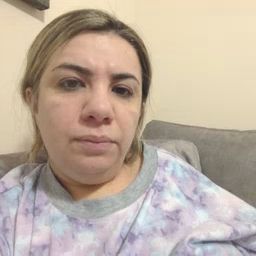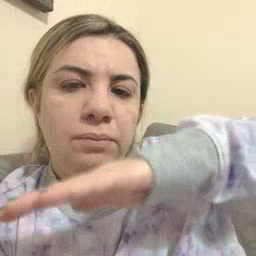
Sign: table